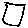
Label: square